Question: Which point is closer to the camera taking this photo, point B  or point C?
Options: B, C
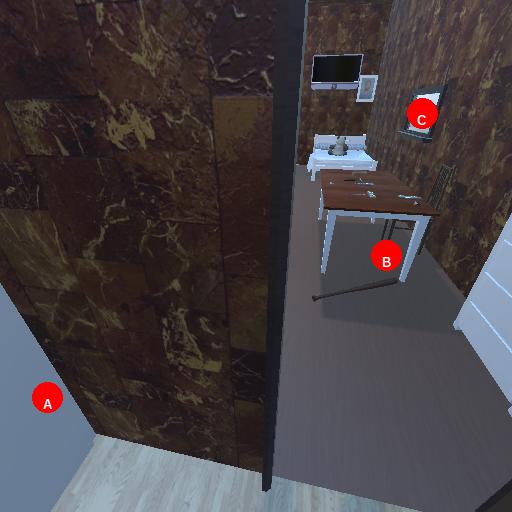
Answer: B